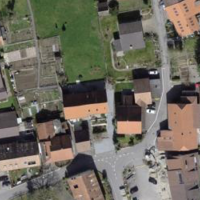
EUNIS habitat code: 54
Species observed at this site:
Tanacetum parthenium